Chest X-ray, AP view. Patient: 31 years old, sex F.
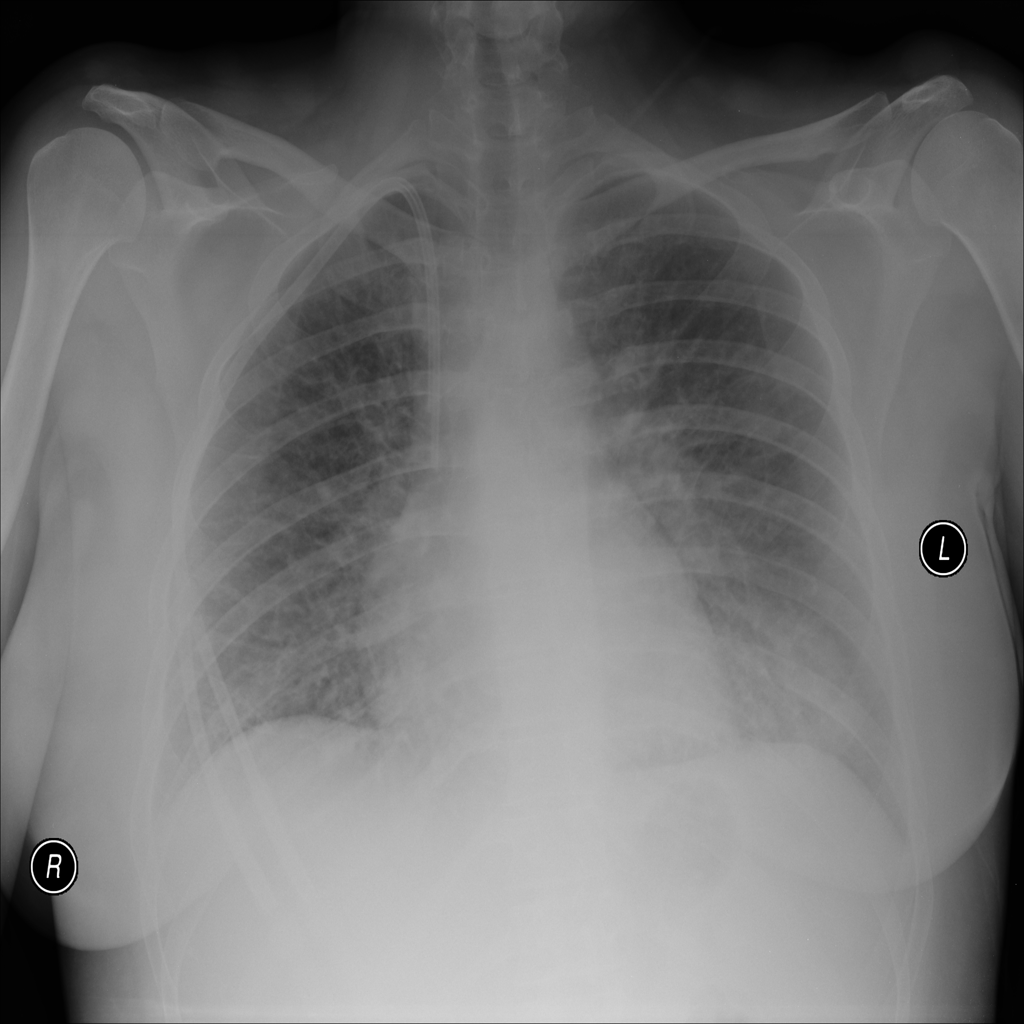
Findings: No Finding